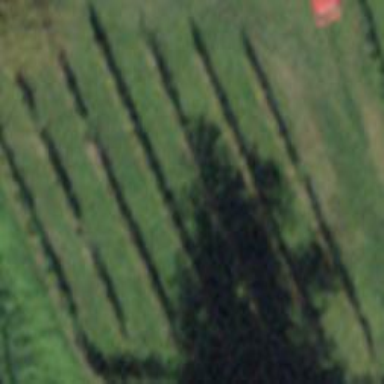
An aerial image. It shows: Vineyard growing grapes.